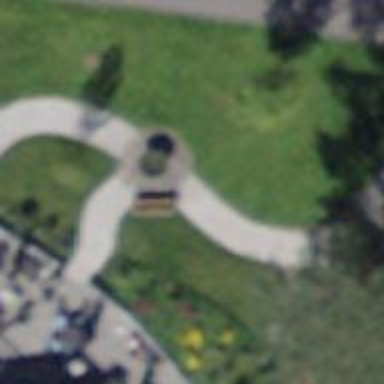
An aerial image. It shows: Bench.